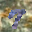
Label: 7